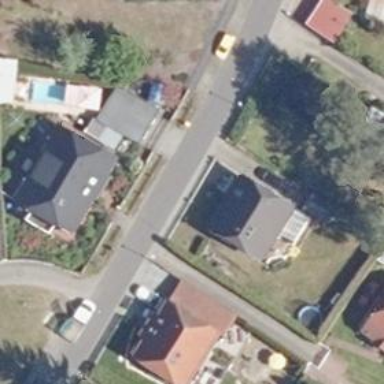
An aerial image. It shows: Paved residential road.